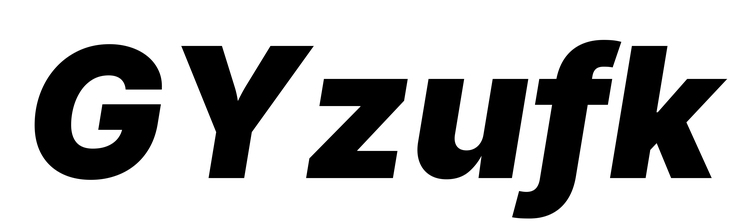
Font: Inter-Italic_Black_Italic